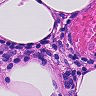
Metastatic tissue present: no